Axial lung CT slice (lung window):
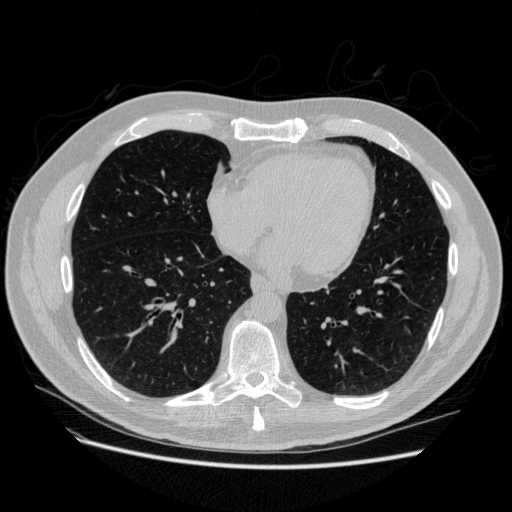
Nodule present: no